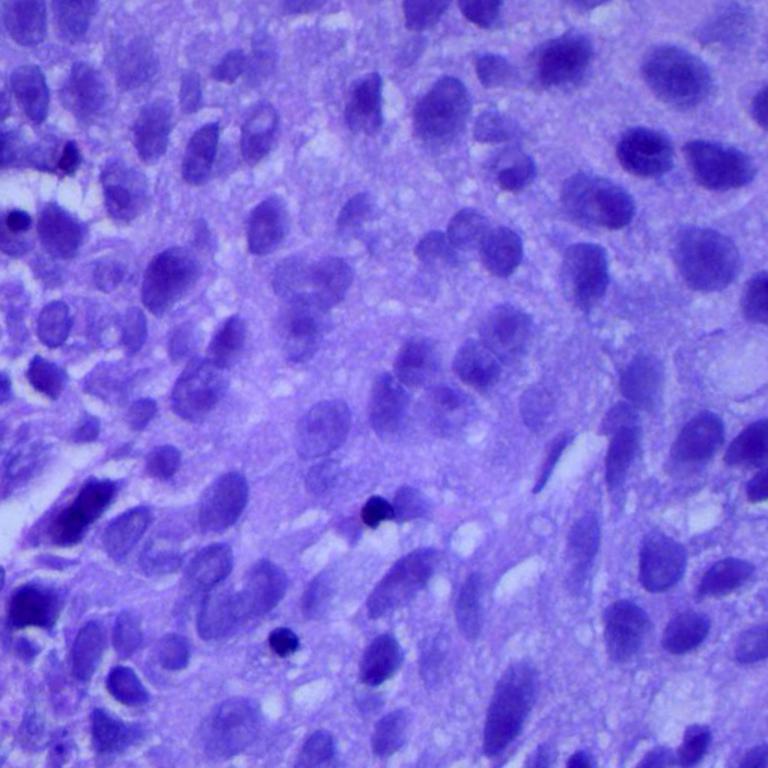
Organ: lung
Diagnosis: squamous carcinomas